Question: I am facing an issue with sitecore coveo installation on my dignostic page
'''
The remote server returned an error: (503) Server Unavailable. (Hide details)
System.Net.WebException: The remote server returned an error: (503) Server Unavailable.
at System.Net.HttpWebRequest.GetResponse()
at Coveo.SearchProvider.Applications.StateVerifier.<>c__DisplayClassd.<GetRestEndpointState>b__c()
at Coveo.SearchProvider.Applications.BaseVerifier.VerifyComponent(Func'1 p_VerifyMethod, String p_ComponentName)
'''
although i have found some solutions related to this on forums but not one reflect the same.
<URL>
same goes for below error not reflecting or fixed by using provided solution.
<URL>

Thanks
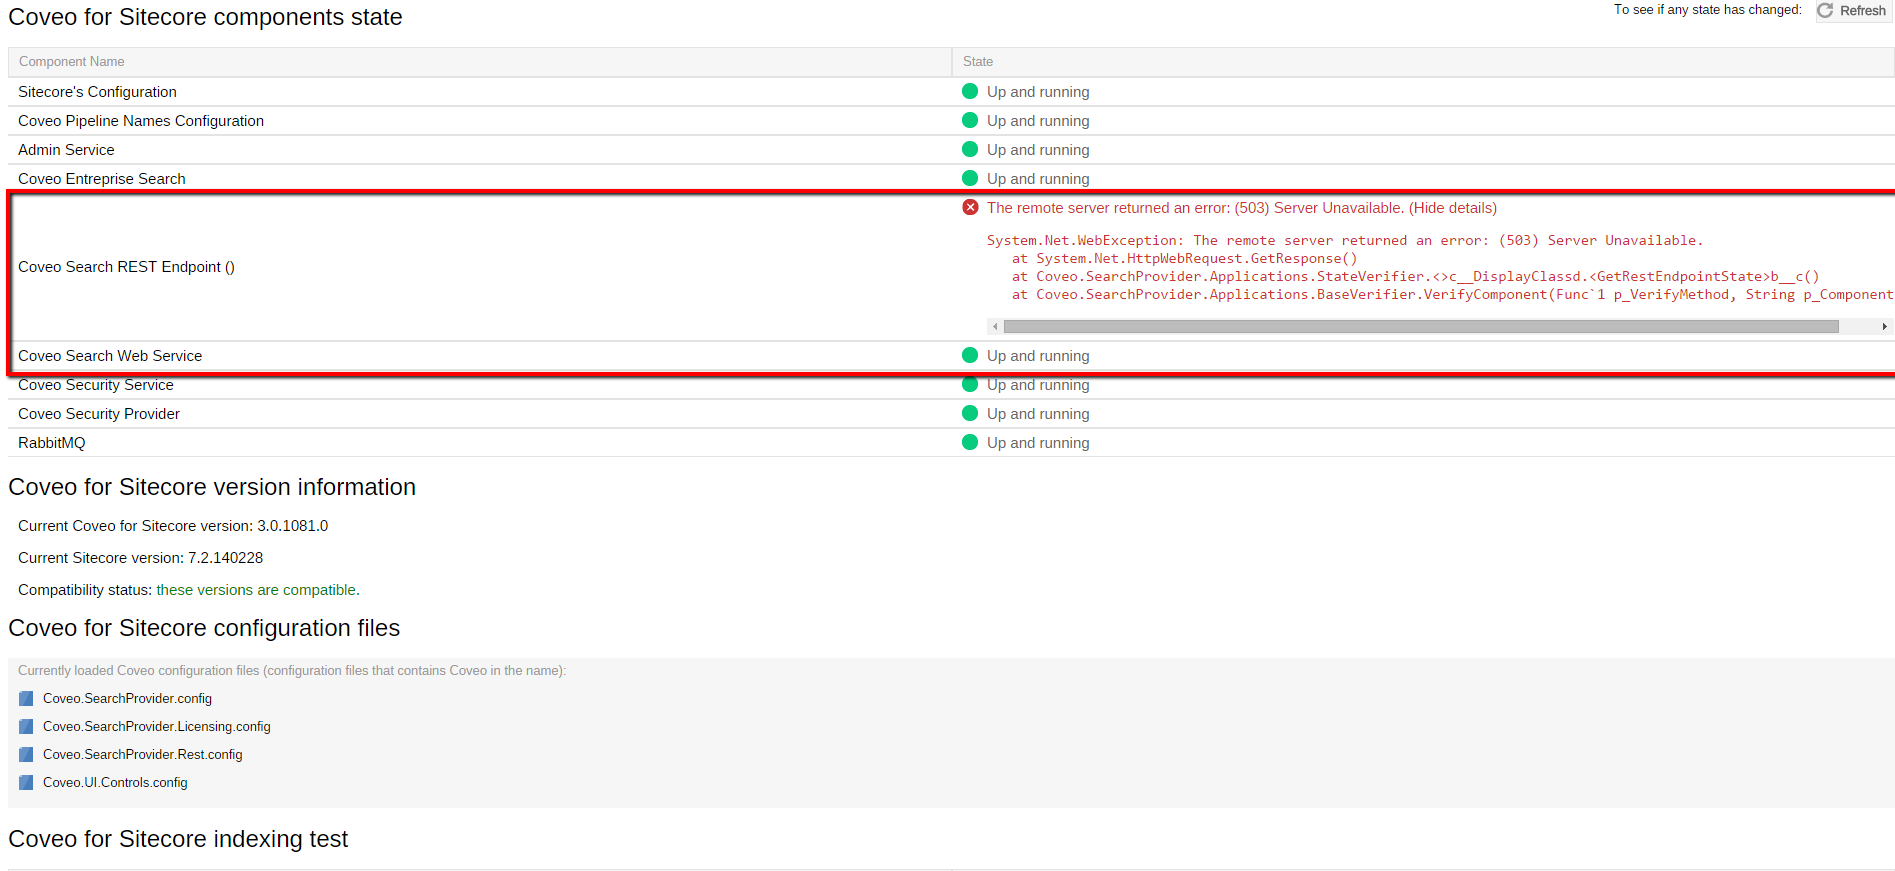
Answer: Since you get a "Server Unavailable" exception for the "Coveo Search REST Endpoint" component, you should ensure that:
- - - - - - - <URL>-
Let me know if it helps.
Jeff